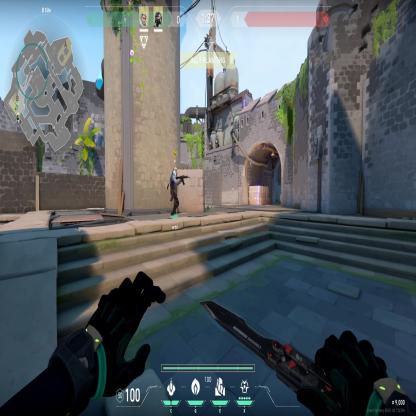
Label: teammate